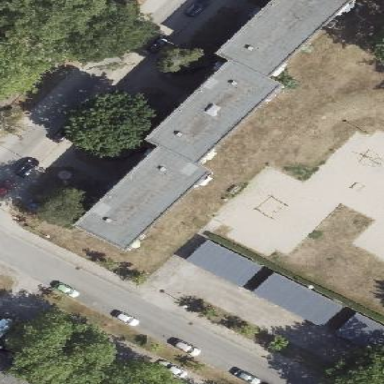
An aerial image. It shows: Flat-roofed building with tar paper roof.